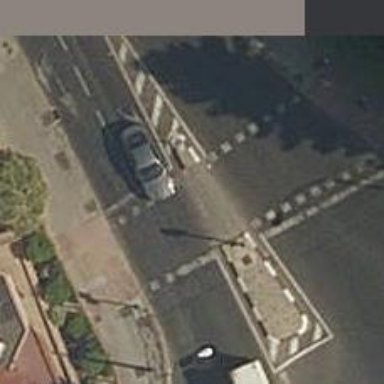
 there are traffic signals and zebra crossing."